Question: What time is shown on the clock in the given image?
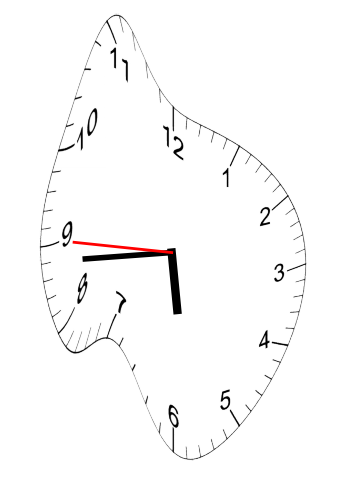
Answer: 05:43:45